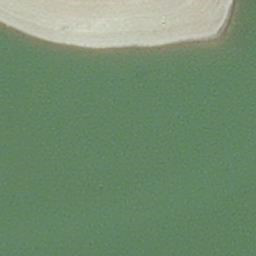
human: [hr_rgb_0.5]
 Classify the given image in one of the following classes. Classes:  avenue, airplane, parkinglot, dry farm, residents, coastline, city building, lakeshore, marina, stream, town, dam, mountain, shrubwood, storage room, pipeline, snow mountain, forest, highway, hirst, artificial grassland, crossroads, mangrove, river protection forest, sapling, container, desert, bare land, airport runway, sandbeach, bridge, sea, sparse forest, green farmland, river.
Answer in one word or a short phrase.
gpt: hirst